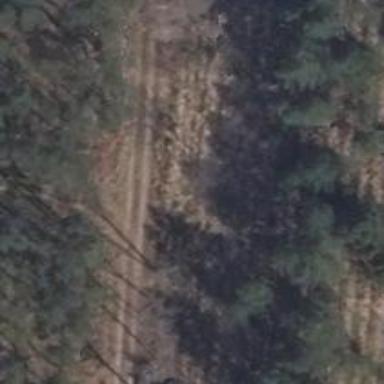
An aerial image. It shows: Track road with grade4 tracktype.